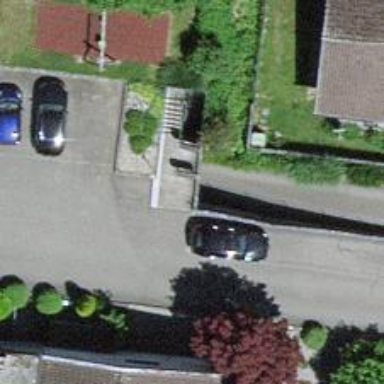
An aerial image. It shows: Parking entrance.